Question: I have the next very strange situation and problem:
- .NET 4.0 application for diagram editing (WPF).- Runs ok in my PC: 8GB RAM, 3.0GHz, i7 quad-core.- While creating objects (mostly diagram nodes and connectors, plus all the undo/redo information) the TaskManager show, as expected, some memory usage "jumps" (up and down).- These mem-usage "jumps" also remains executing AFTER user interaction ended. Maybe this is the GC cleaning/regorganizing memory?- To see what is going on, I've used the Ants mem profiler, but somewhat it prevents those "jumps" to happen after user interaction.
PROBLEM: It Freezes/Hangs after seconds or minutes of usage in some slow/weak laptos/netbooks of my beta testers (under 2GHz of speed and under 2GB of RAM). I was thinking of a memory leak, but...
EDIT 1: Also, there is the case that the memory usage grows and grows until collapse (only in slow machines).
-
EDIT 2: The problem is worse when the system has some other heavy programs running (like Visual Studio, Office and Web pages open). Not even the first symbol of diagram can be created while the memory usage takes off like a rocket to space (hundreds of MBs consumed in seconds). Anyone with similar experiences? what were they strategies?
So, I really have a big trouble because I cannot reproduce the error, only see these strange behaviour (mem jumps), and the tool supposed to show me what is happening is hiding the problem (like the "observer's paradox").
Any ideas on what's happening and how to solve it?
EDIT 3: This screenshot of the Ants memory profiler shows that the huge consumption of ram (in crescendo) if from unmanaged resources.

But, what can be consuming so much memory, so fast??!!!
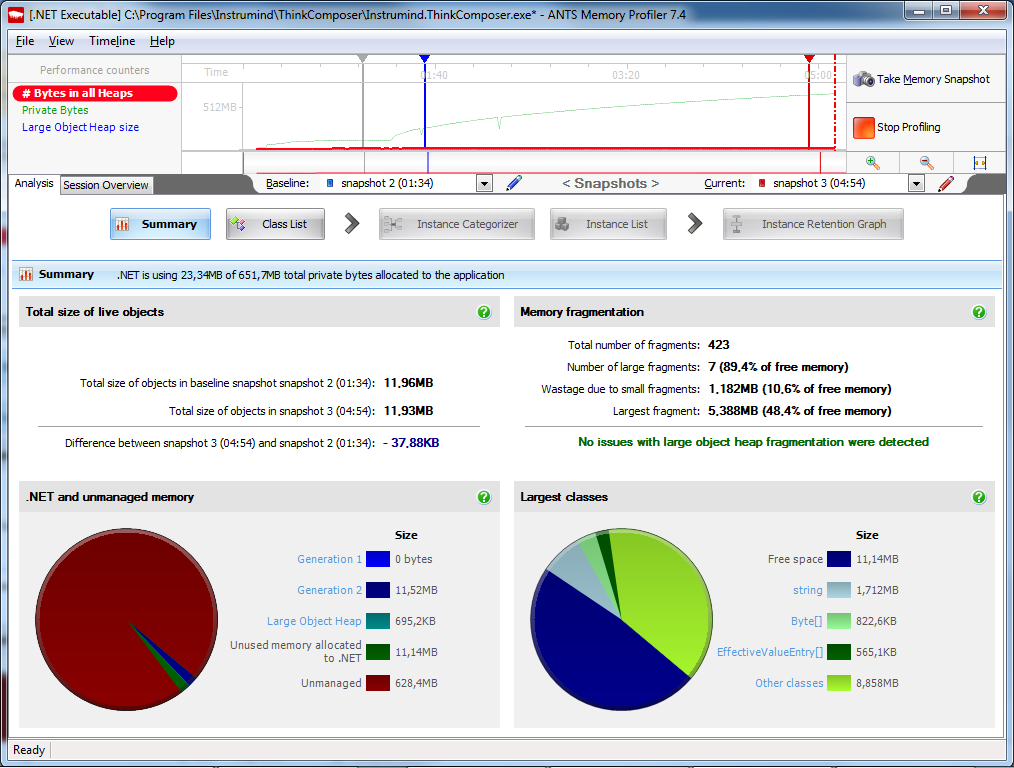
Answer: This would suggest that you're likely creating a lot of "garbage" - basically, creating and letting many objects go out of scope quickly, but which take long enough to get into Gen1 or Gen2. This puts a large burden on the GC, which in turn can cause freezes and hangs on many systems.
> To see what is going on, I've used the Ants mem profiler, but somewhat it prevents those "jumps" to happen after user interaction.
The reason this profiler (ANTS), specifically, could mask this behavior is that it forces a full GC every time you take a memory snapshot. This would make it look like there is no memory "leak" (as there isn't), but does not show the total memory pressure on the system.
A tool like <URL> could be used to investigate the GC's behavior during the runtime of the process. This would help you track the number of GCs that occur, and your application state at that point in time.